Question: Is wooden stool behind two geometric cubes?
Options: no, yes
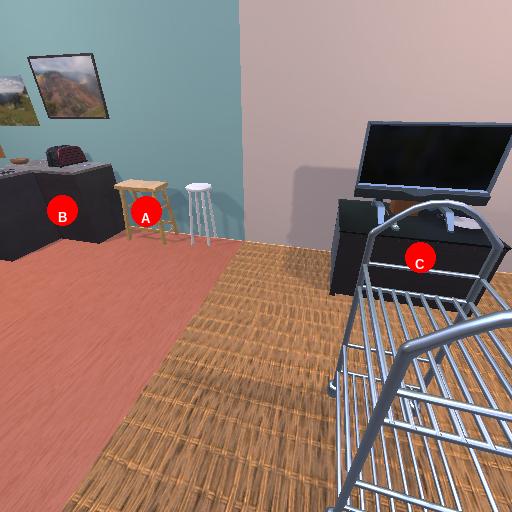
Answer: no